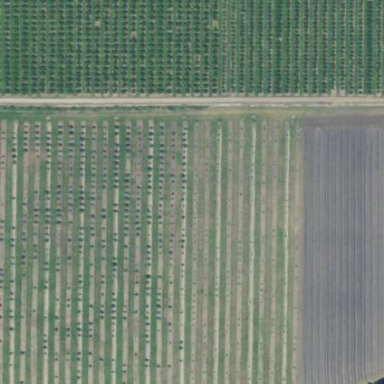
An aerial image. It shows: Orchard.